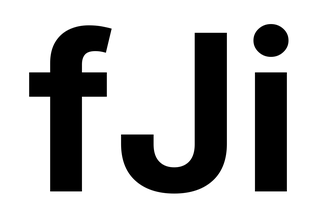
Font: Inter_Bold